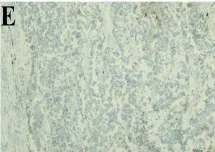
Pathological morphology and immunohistochemical results. Focal positive expression of CK7 (x100).
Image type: pathology (immunostaining)